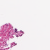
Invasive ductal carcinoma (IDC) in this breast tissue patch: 0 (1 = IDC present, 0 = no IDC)